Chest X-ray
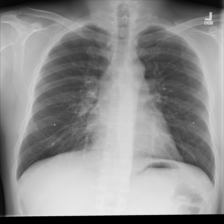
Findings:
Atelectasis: negative
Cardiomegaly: negative
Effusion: negative
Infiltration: negative
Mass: negative
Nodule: negative
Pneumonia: negative
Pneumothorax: negative
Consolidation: negative
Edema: negative
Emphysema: negative
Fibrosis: negative
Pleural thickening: negative
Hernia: negative